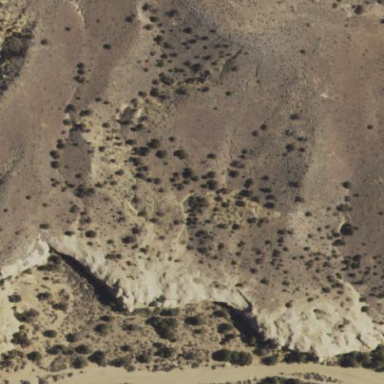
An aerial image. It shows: Landscape dominated by bare rock.